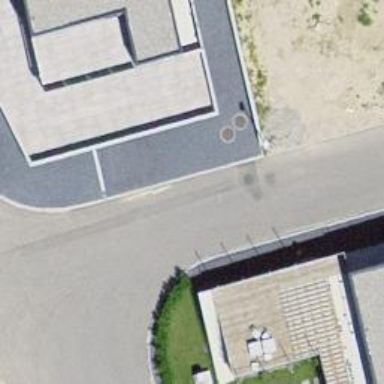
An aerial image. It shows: Smooth asphalt road in residential area.